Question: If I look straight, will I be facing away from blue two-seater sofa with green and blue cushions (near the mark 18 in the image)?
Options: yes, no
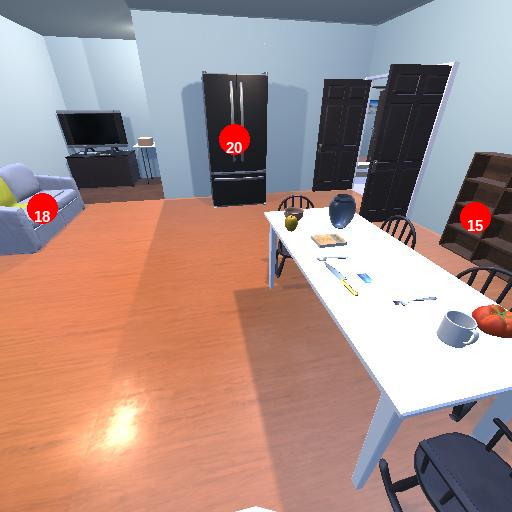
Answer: yes